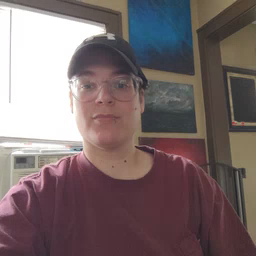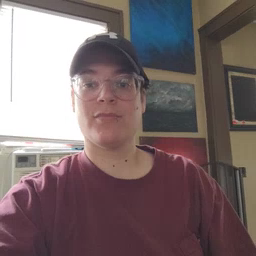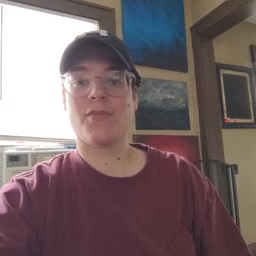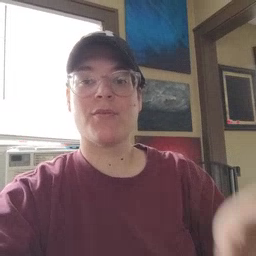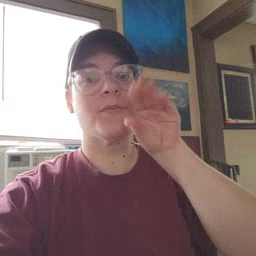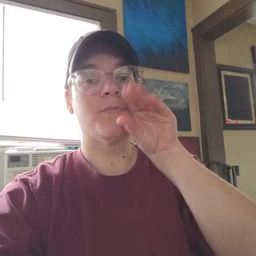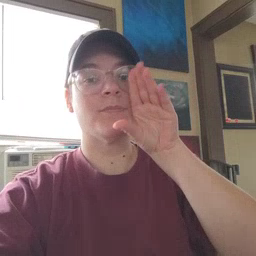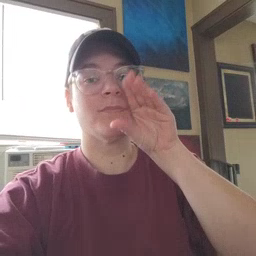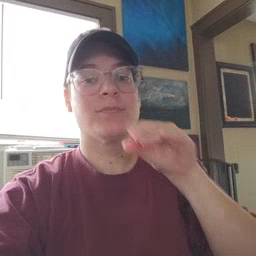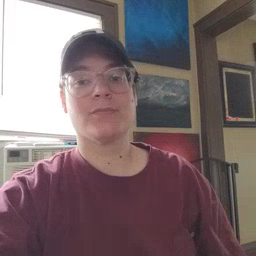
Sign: goose